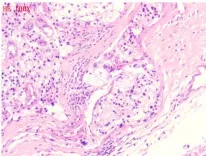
Surgery images and histopathological and immunohistochemical examinations. (C) Hematoxylin and eosin stainingx100.
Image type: pathology (h&e)